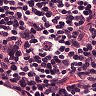
Metastatic tissue present: no